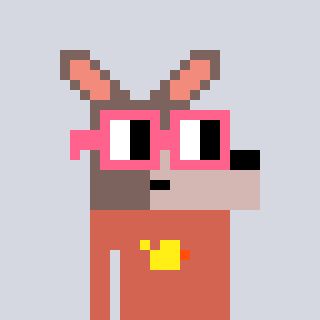
a pixel art character with square pink glasses, a kangaroo-shaped head and a peachy-colored body on a cool background